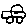
Label: car